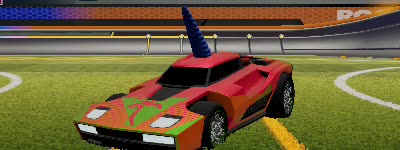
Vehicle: breakout